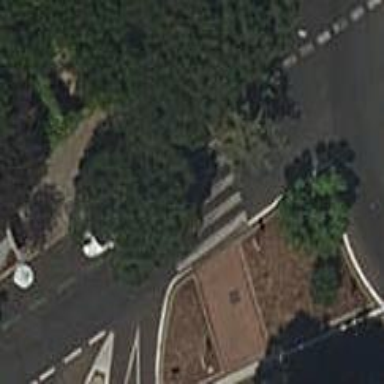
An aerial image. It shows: Zebra crossing on the road.